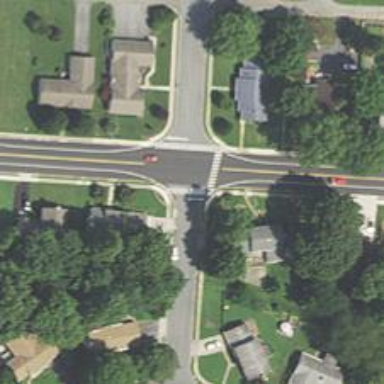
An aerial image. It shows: Marked road crossing.